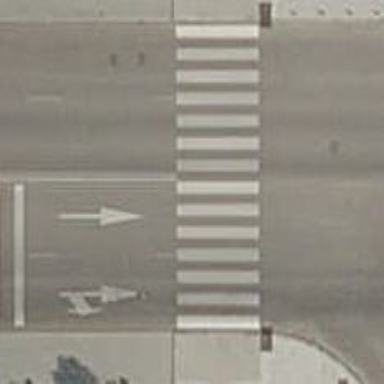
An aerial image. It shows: Uncontrolled crossing on the road.